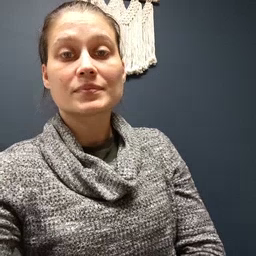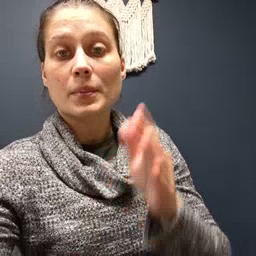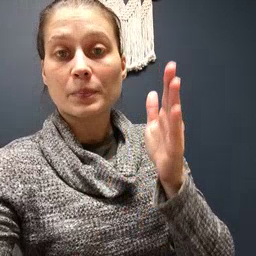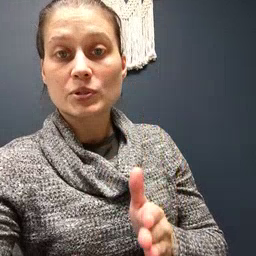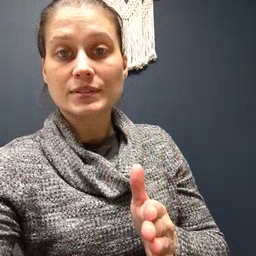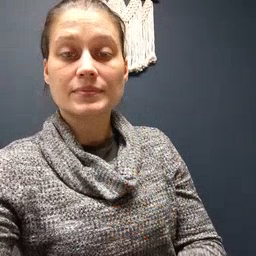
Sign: person